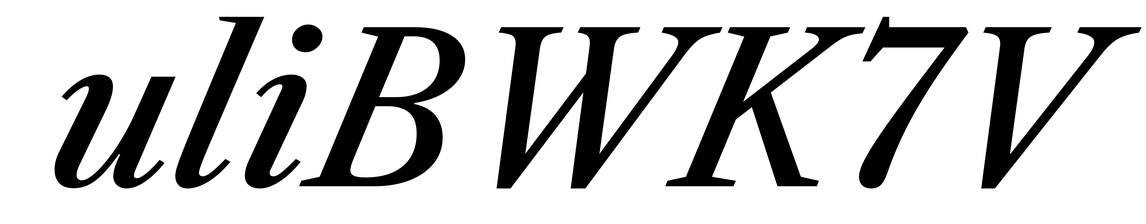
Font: LibreCaslonText-Italic_Medium_Italic